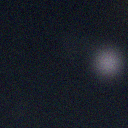
Screen state: off